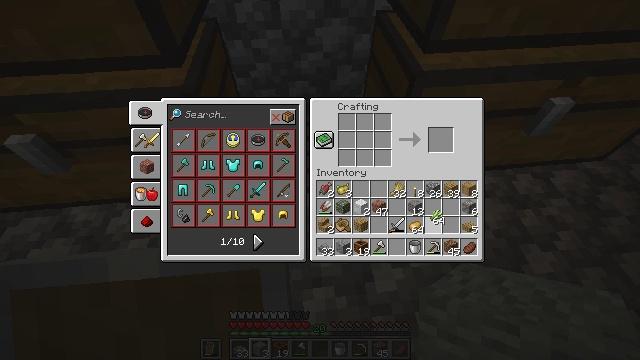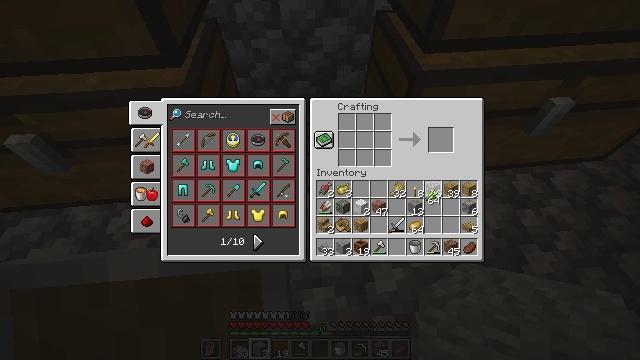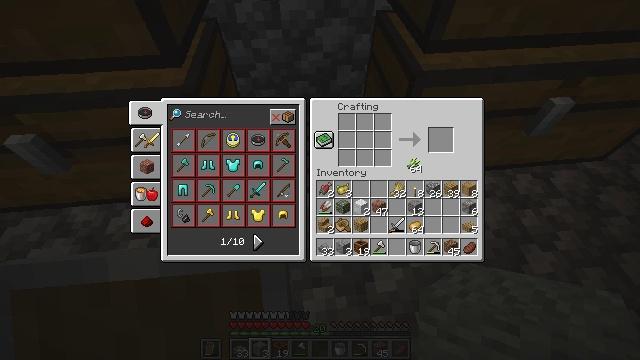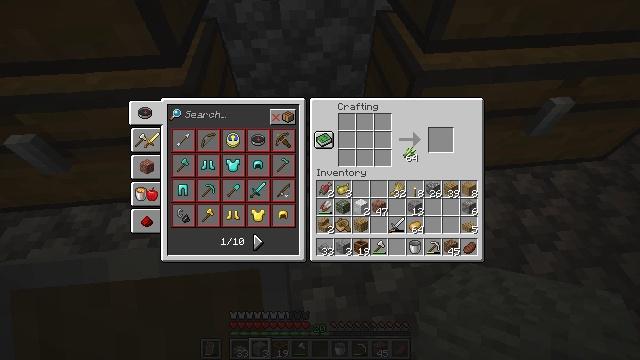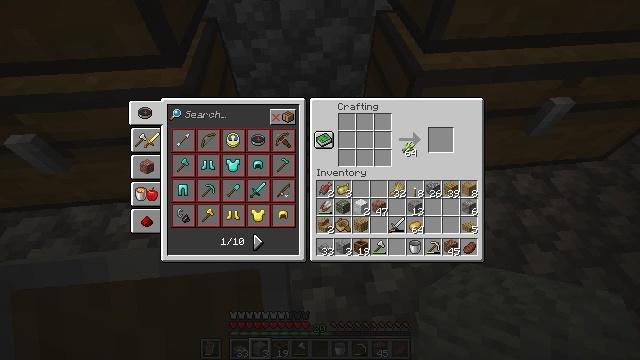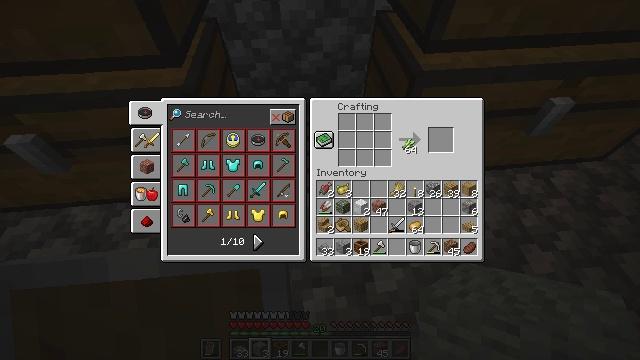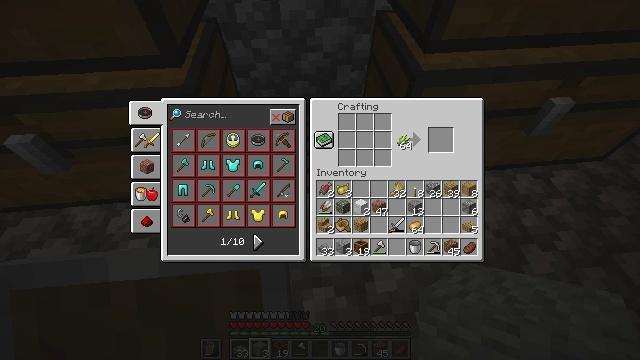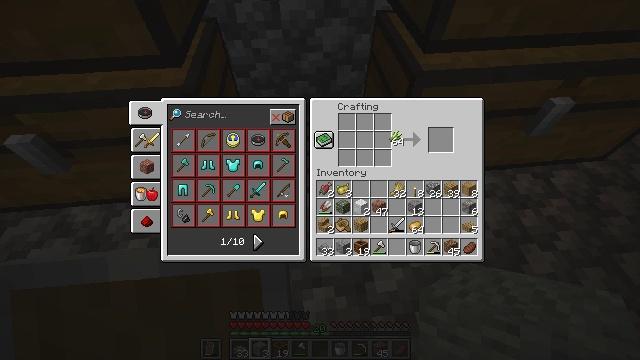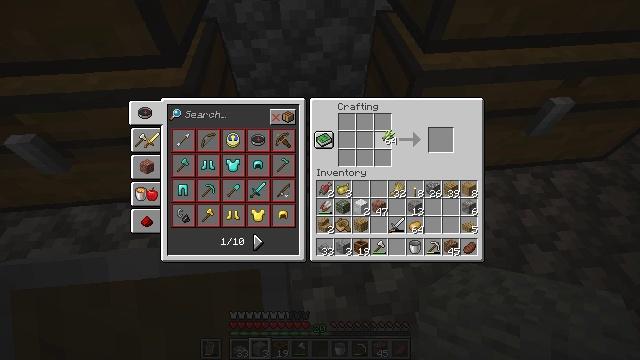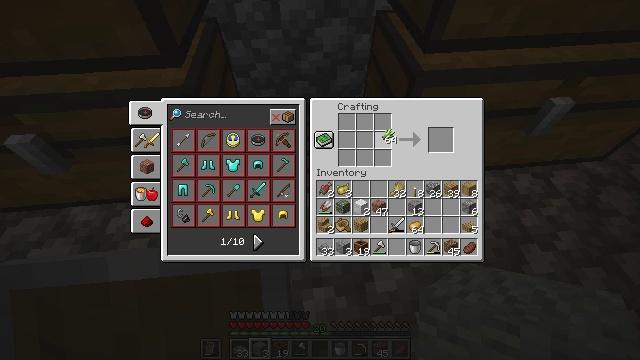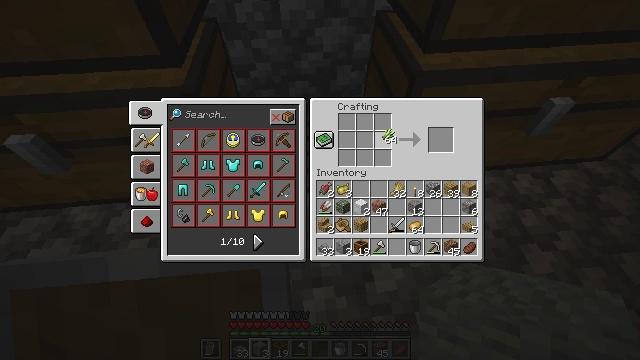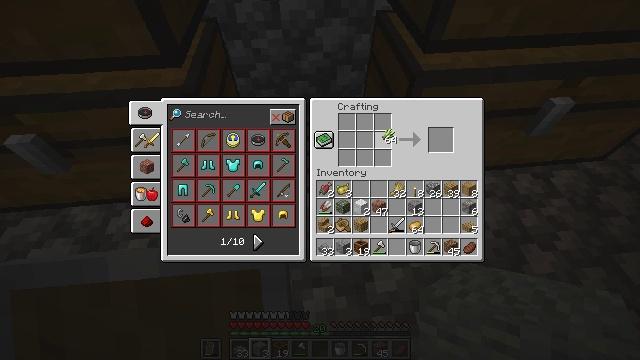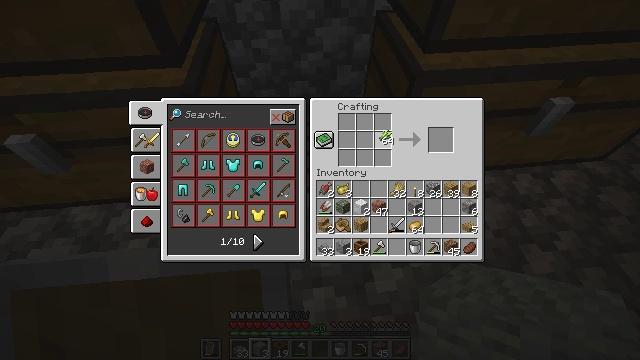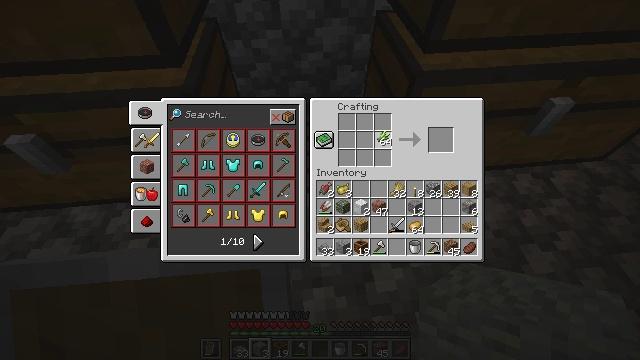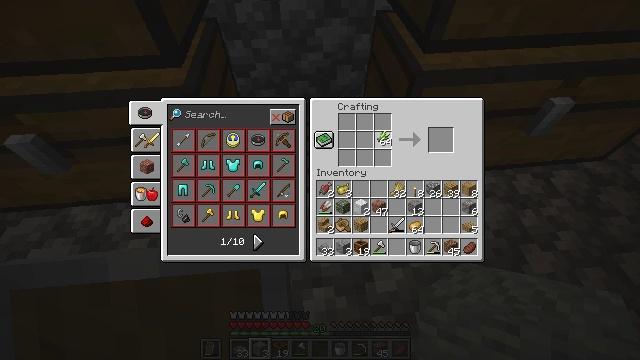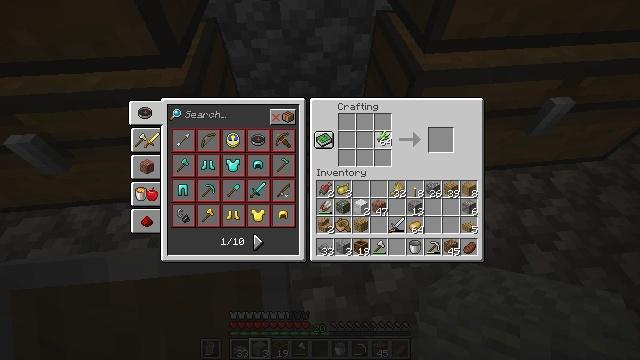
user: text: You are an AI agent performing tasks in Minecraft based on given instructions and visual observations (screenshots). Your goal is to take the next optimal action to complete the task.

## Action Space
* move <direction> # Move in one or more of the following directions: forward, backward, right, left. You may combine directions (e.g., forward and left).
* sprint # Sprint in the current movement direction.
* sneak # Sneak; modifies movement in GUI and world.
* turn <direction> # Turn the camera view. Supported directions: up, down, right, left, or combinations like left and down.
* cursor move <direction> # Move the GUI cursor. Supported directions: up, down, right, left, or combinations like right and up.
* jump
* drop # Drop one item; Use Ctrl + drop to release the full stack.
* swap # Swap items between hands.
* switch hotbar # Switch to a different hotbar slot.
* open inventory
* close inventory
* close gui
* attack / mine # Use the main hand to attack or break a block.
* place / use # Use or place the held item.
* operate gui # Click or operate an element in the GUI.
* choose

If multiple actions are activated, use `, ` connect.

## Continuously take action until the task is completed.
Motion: motion action
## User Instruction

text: Use sugarcane to craft sugar.
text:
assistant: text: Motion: turn up
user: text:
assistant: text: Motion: turn left and up
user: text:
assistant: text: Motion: turn up
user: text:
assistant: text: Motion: no_op
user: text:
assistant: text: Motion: no_op
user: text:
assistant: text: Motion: no_op
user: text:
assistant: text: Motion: turn left
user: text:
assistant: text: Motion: no_op
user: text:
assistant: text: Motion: no_op
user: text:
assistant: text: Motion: no_op
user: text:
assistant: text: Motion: no_op
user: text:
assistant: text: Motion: no_op
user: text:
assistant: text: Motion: no_op
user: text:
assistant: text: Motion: no_op
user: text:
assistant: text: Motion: use / place
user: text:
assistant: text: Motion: use / place
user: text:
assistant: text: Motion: use / place
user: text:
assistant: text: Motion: no_op
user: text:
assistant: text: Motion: use / place
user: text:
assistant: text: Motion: use / place
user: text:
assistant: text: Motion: no_op
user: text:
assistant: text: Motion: use / place
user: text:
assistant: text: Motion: use / place
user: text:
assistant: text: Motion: no_op
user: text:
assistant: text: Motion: turn right and down
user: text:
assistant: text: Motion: turn right and down
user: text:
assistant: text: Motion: turn right and down
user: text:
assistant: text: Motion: no_op
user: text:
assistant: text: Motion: no_op
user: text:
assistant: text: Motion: no_op